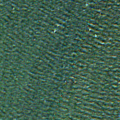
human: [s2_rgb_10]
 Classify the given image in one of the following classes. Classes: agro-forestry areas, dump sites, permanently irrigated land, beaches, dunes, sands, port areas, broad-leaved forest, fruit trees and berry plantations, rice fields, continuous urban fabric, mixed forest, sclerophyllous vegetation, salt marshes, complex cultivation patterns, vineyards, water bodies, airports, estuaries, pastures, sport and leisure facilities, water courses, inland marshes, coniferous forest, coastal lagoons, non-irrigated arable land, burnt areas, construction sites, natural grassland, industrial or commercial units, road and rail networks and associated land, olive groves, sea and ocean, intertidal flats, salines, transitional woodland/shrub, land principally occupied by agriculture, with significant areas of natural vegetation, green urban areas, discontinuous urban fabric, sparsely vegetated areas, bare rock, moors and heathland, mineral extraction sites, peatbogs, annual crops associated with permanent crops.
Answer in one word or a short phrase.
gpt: sea and ocean